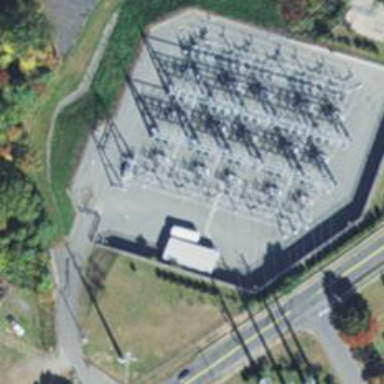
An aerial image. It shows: Switch used for power control.